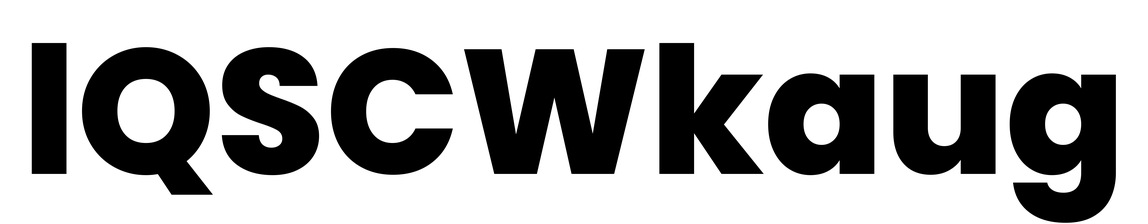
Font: Poppins-ExtraBold